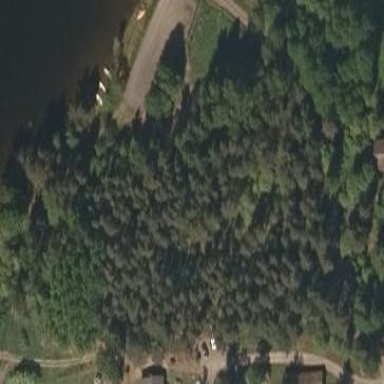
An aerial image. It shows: Evergreen woodland with needle-leaved trees.